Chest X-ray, AP view. Patient: 23 years old, sex M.
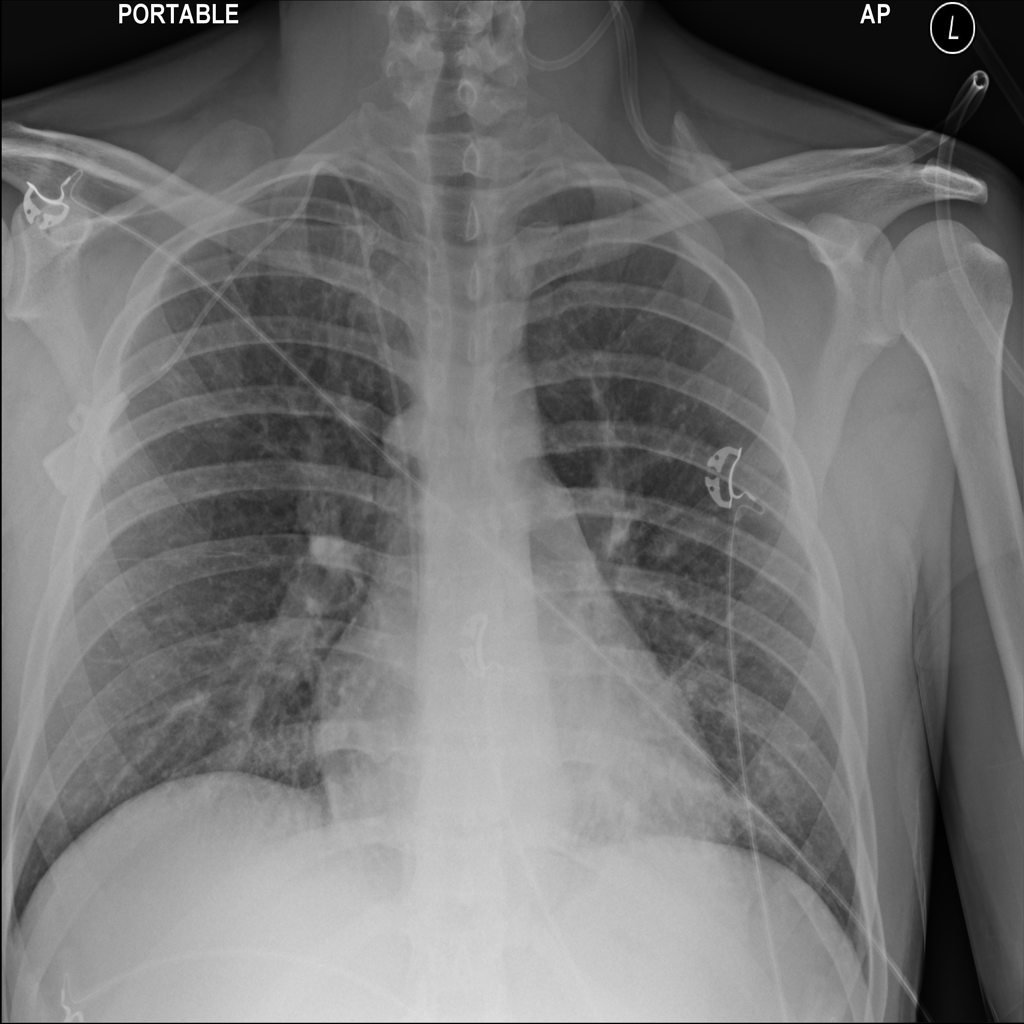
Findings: No Finding